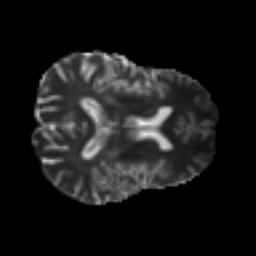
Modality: T2w
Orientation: axial
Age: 41
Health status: ill
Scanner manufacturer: philips
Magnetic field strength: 3 T
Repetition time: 9 s
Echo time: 0.127 s